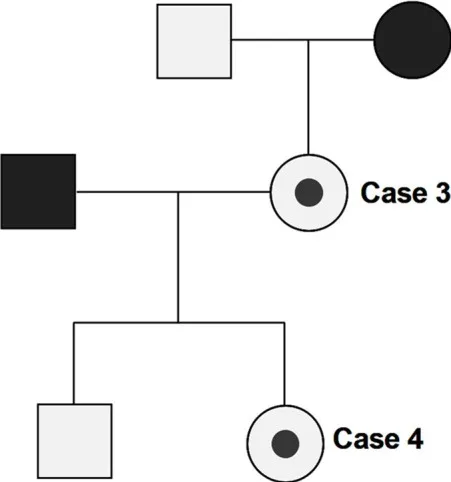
Pedigree of the clustered SARS-Cov-2 infection cases. Arrow indicates the proband (case 1). Case 2, 3, and 4 are close contacts of case 1. Full black fills indicate the individuals with COVID-19 symptoms (case 1 and 2), while partial black fills indicate asymptomatic carriers of SARS-CoV-2 (case 3 and 4).
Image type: radiology (x_ray)